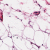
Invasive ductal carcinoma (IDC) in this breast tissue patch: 0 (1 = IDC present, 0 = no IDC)